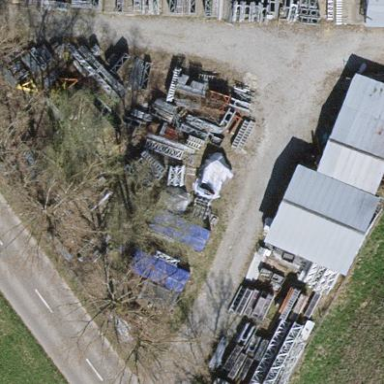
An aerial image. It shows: Farmyard area.